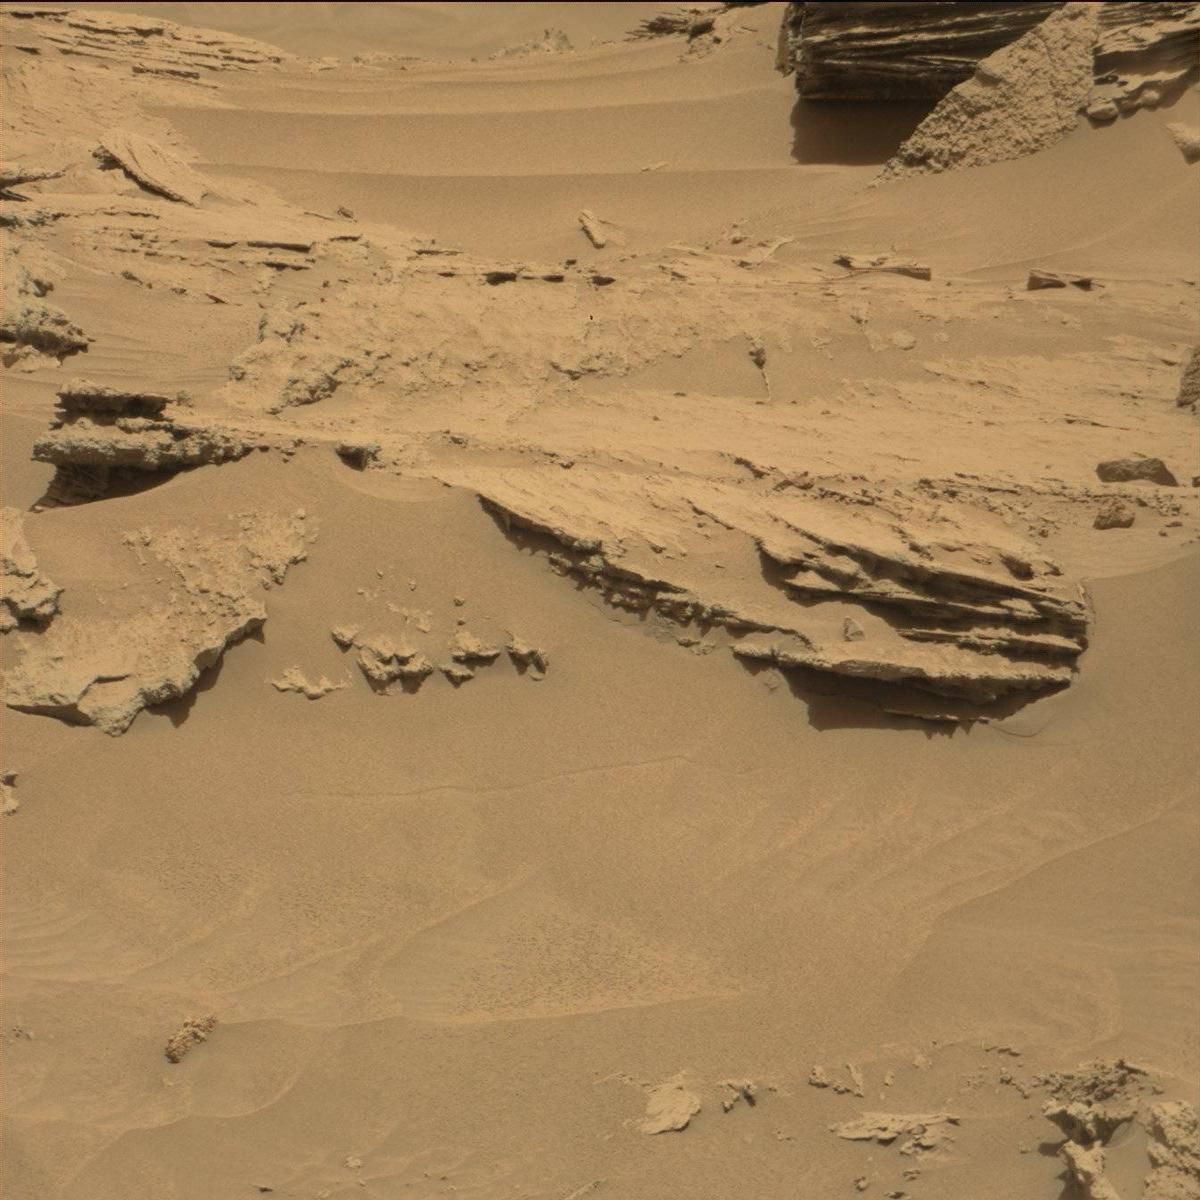
Terrain classes present: Bedrock, Sand / Soil